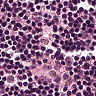
Metastatic tissue present: no